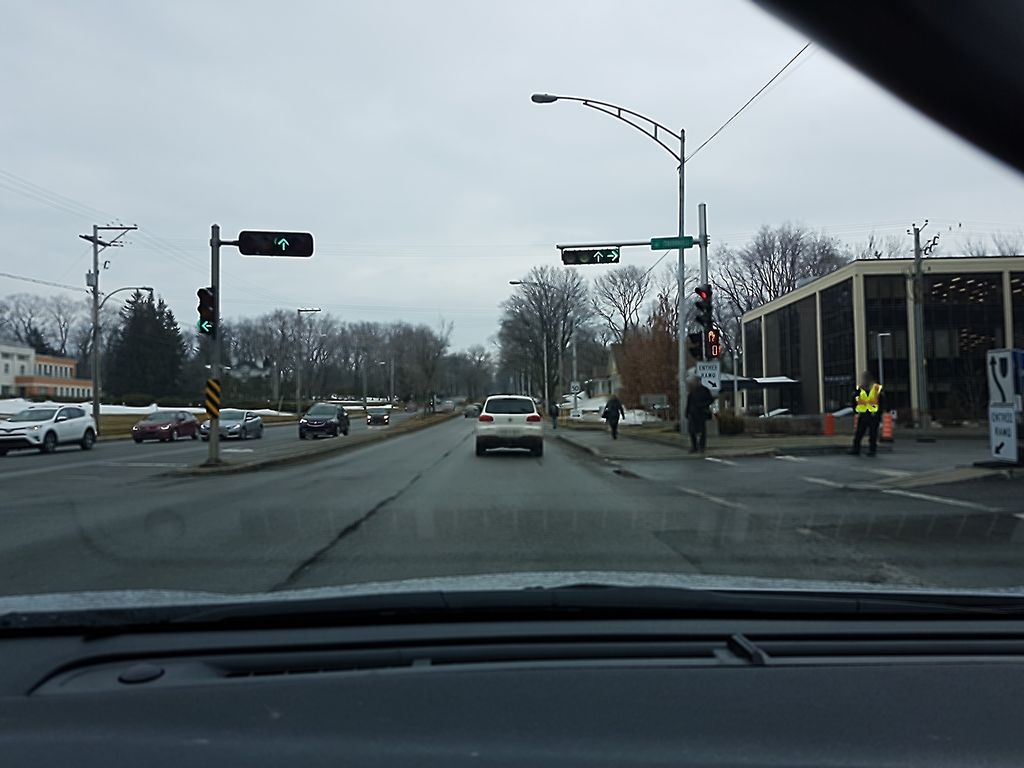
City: quebec_city